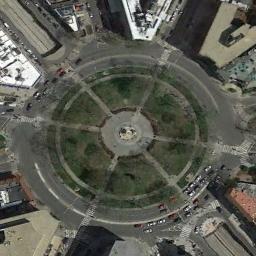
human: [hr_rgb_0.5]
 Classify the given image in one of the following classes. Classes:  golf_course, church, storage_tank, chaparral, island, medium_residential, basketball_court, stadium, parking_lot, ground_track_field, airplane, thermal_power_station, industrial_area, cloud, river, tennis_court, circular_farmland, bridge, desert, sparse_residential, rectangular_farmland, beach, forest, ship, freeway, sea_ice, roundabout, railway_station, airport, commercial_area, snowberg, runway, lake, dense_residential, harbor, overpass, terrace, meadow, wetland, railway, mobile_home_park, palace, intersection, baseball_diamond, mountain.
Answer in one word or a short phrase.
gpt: roundabout